Question: I am trying to change the text color of a highlighted item in a Tkinter listbox and I can't find anything in the documentation for changing the text color. It seems like it is defaulted to a white text, and I would like it to stay the same color as depicted in my picture below. Also, bonus question: is it possible to not have the highlighted text underscored?

Thanks in advance!!!
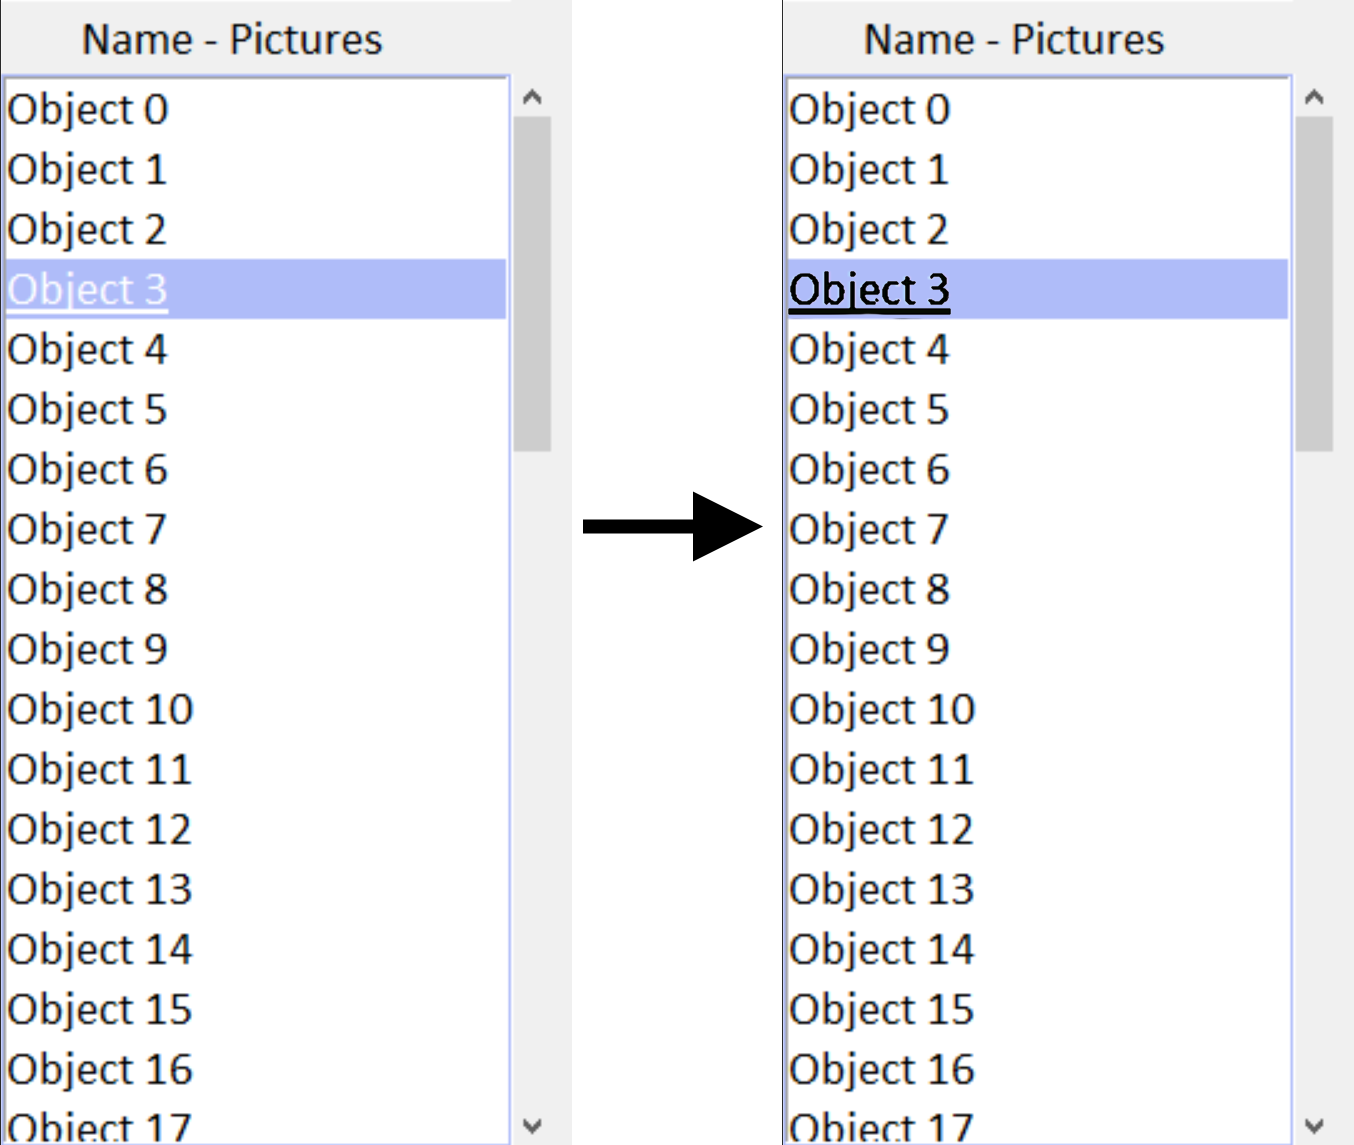
Answer: Both is possible. You can set the 'selectforeground' of the listbox widget to change its color and set the value of 'activestyle' to remove the underline.
Here is an example from <URL>, augmented with foreground color definition and without item underline:
'''
from tkinter import *
master = Tk()
listbox = Listbox(master, selectforeground='Black', activestyle='none')
listbox.pack()
listbox.insert(END, "a list entry")
for item in ["one", "two", "three", "four"]:
listbox.insert(END, item)
mainloop()
'''